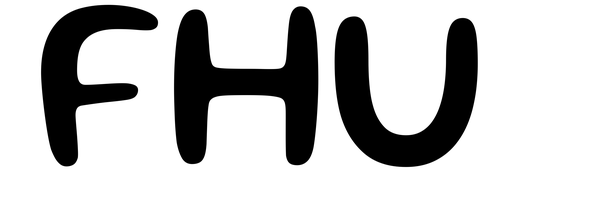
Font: Gluten_Regular